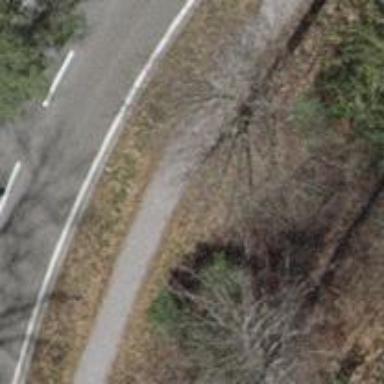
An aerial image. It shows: Gravel path with excellent trail visibility.